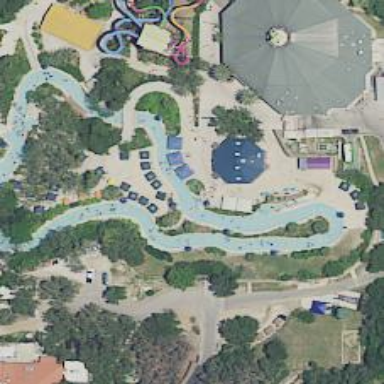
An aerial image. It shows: Water slide attraction.